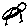
Label: bird